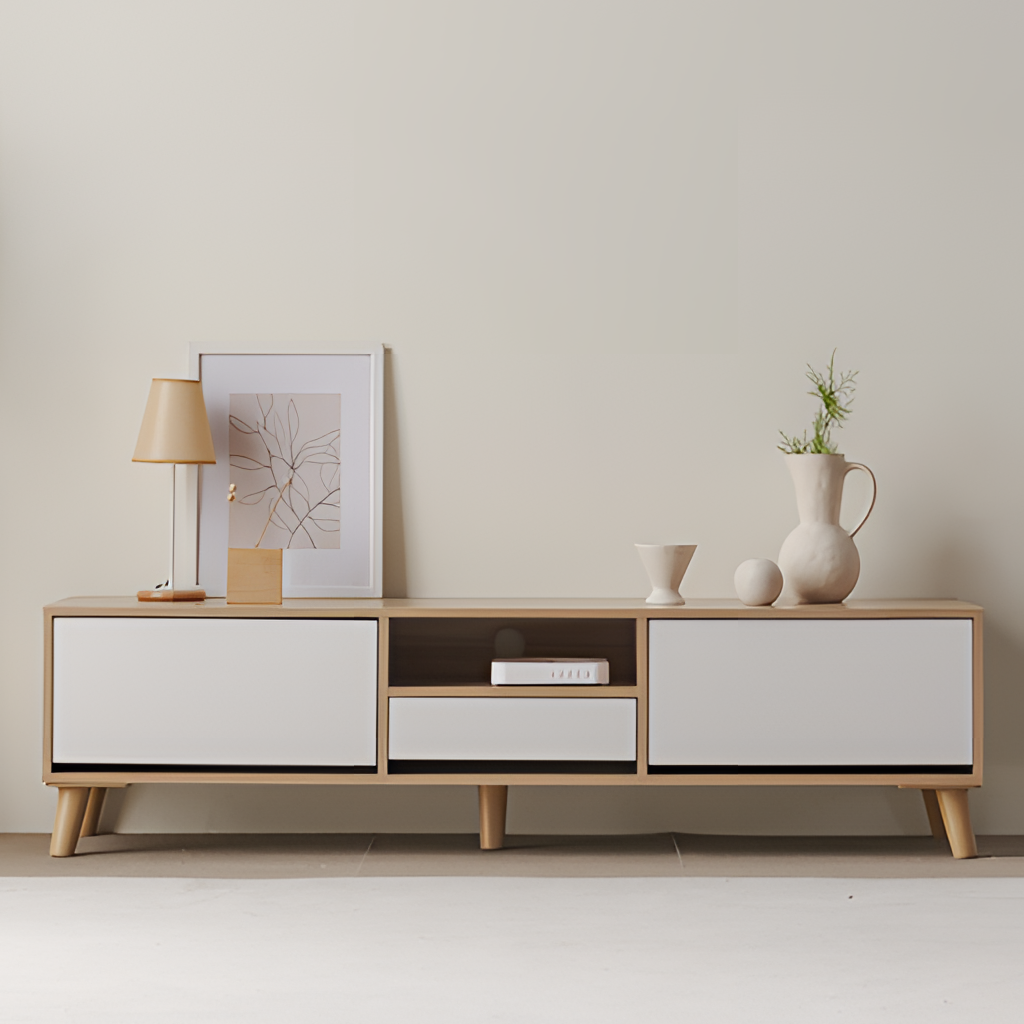
living room, wood TV stand, paint wallpaper, with solid pattern, minimalist, beige tile flooring, with large square pattern